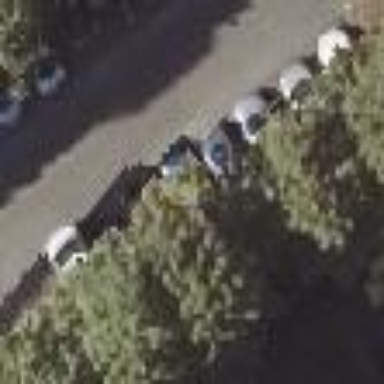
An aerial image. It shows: Street-side parking area.